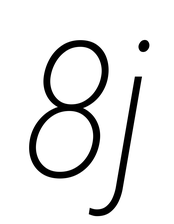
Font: Roboto-Italic_Condensed_ExtraLight_Italic